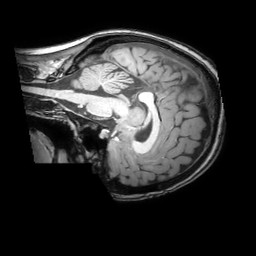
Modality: T1w
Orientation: sagittal
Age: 24
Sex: female
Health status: healthy
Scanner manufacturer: philips
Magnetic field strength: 3 T
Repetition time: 0.0079 s
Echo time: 0.0035 s